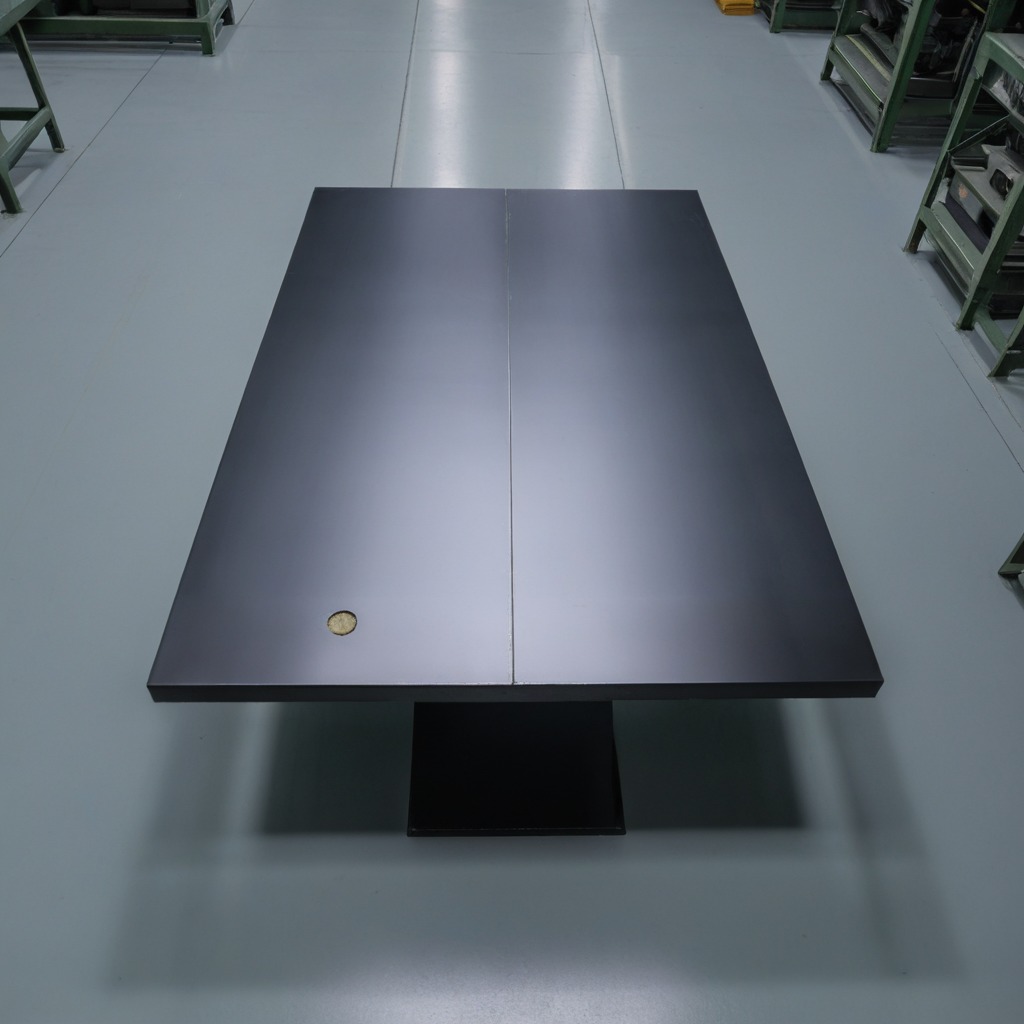
A flat metal washer lying on a clean empty table in a basement in the evening soft directional lighting on the tabletop realistic grain studio-quality clarity centered framing